Interaction volume radius: 5 \u00c5
Interaction volume height: 20 \u00c5
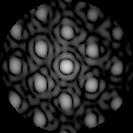
Disorder parameter: 0.2424